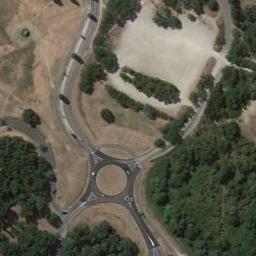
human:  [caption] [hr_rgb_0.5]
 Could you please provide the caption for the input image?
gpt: There are many trees around the roundabout .

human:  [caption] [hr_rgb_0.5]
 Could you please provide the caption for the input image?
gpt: The roundabout is on the bare land next to trees .

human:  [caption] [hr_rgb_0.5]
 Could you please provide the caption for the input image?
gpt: There are several moving vehicles on the road at the roundabout, With some trees and a large area of ​​wasteland around the roundabout .

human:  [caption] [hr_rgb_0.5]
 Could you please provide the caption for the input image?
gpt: The roundabout with four exits and entrances is surrounded by lots of trees and a clearing is next to the roundabout .

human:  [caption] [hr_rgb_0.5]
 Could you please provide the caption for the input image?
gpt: There are some green trees near the roundabout .